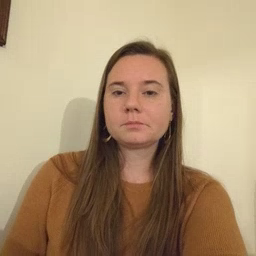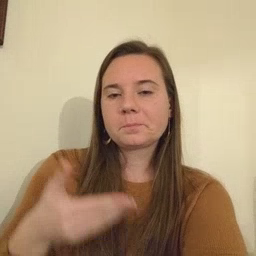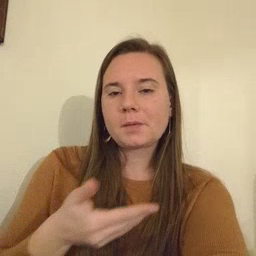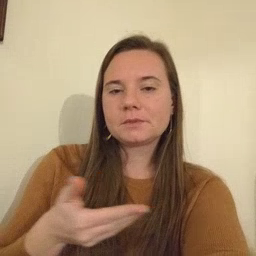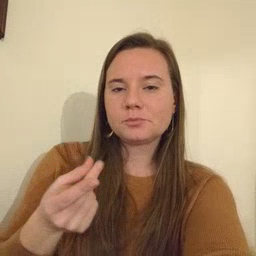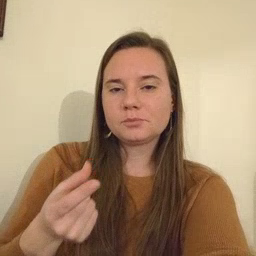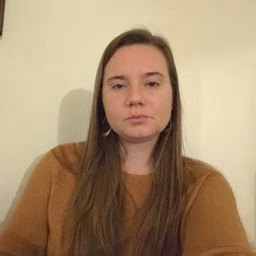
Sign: puppy